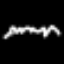
Label: squiggle